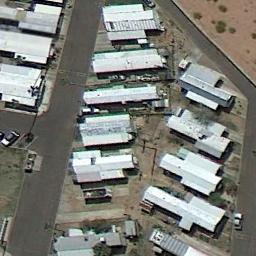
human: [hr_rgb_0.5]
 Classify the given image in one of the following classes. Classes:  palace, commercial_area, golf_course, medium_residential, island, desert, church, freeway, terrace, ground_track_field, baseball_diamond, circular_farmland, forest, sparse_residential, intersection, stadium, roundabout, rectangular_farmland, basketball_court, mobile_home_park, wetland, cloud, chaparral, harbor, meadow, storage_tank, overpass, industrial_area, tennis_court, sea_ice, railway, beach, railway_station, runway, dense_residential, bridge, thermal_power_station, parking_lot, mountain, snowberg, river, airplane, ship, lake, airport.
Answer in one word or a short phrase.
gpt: mobile_home_park